Aerial crown-view tile of a tropical tree (Barro Colorado Island, Panama), acquired 20250512:
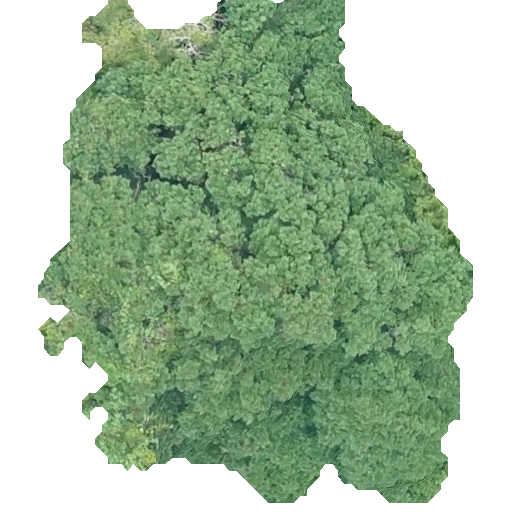
Species: Sloanea terniflora
GBIF accepted scientific name: Sloanea terniflora
Crown area: 237.839 m²